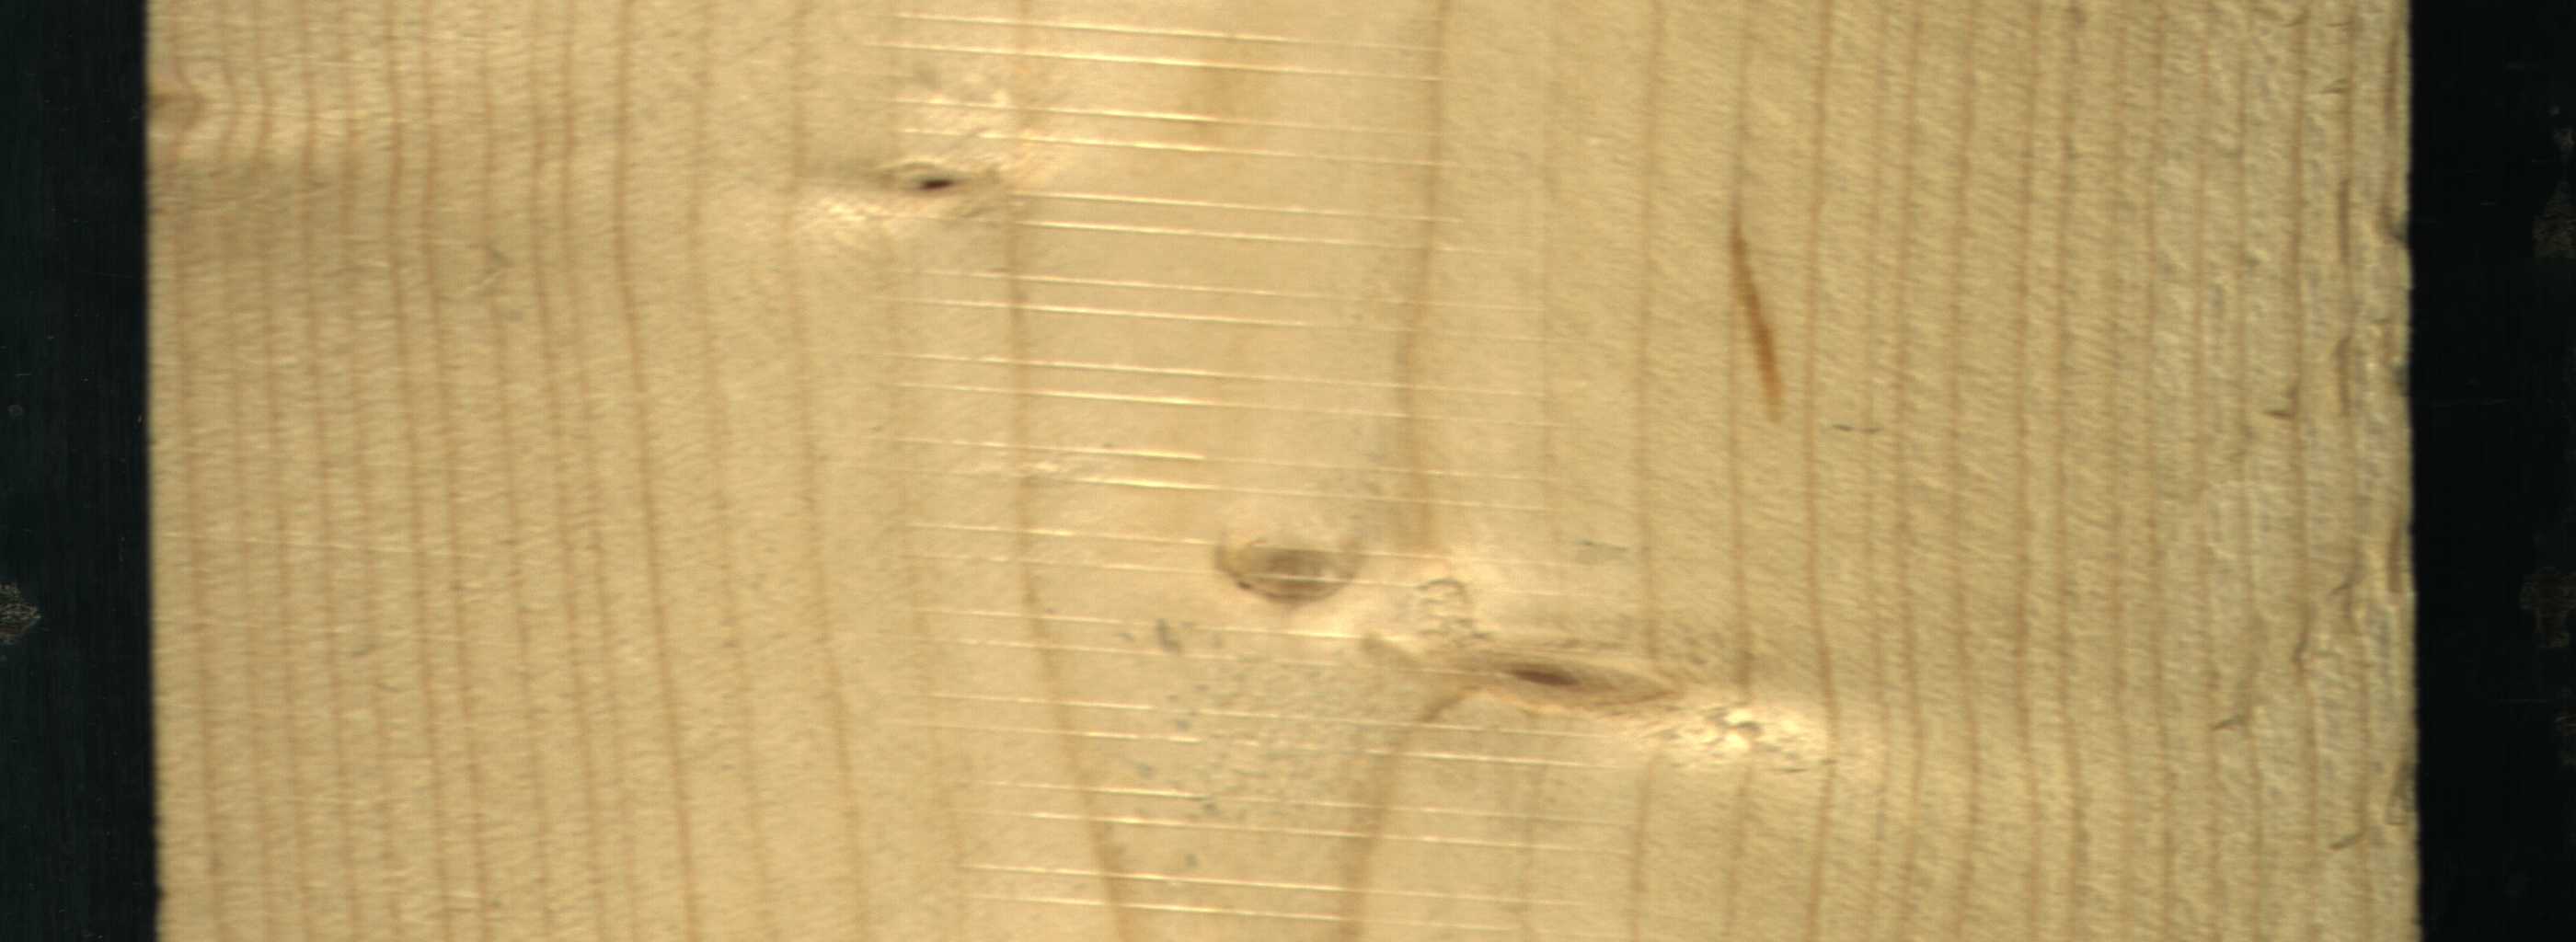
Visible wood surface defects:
resin
Live_Knot
Live_Knot
Live_Knot